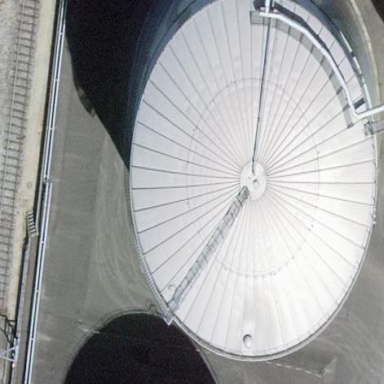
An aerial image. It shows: Storage tank building.